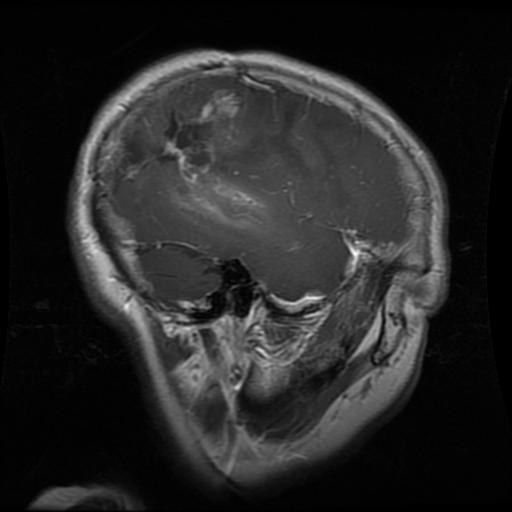
Label: glioma